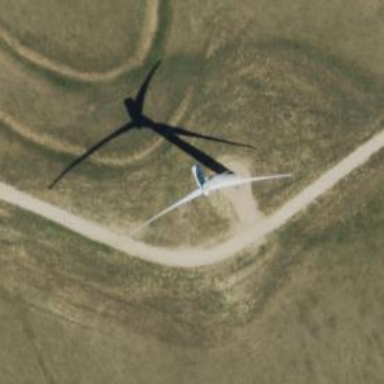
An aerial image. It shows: Wind generator powered by horizontal-axis wind turbine.